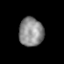
Tissue: prostate
Cell type: Fibroblasts
Senescence score: 0.8181
Nuclear area (px): 689
Mean DAPI intensity: 140.663